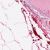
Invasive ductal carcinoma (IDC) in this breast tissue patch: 0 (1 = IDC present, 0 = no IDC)